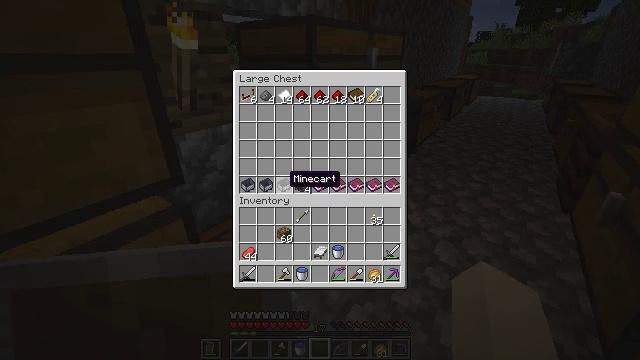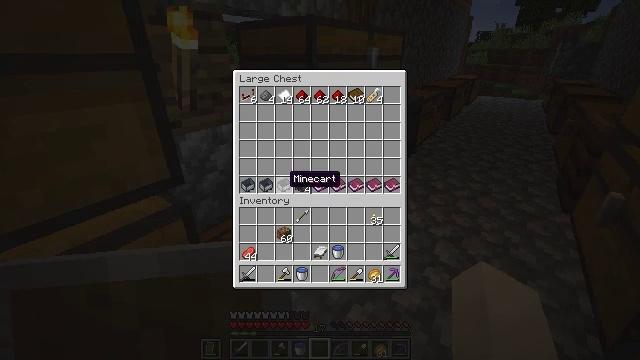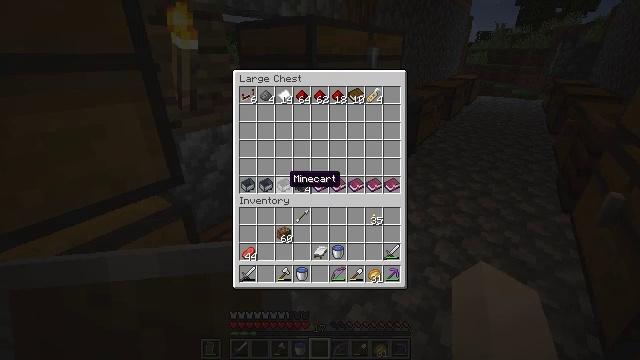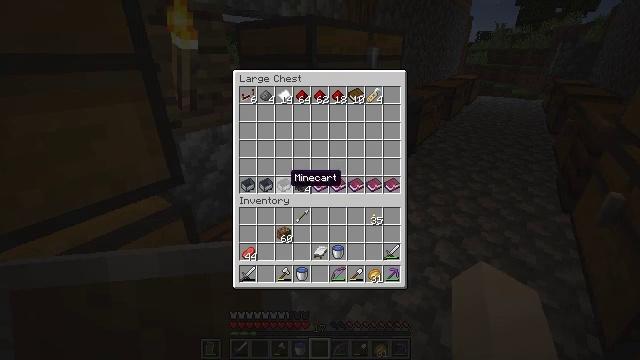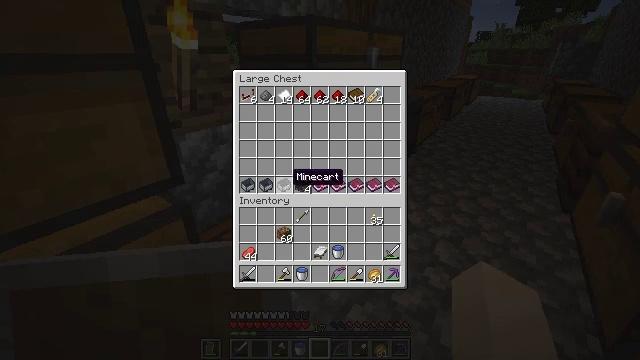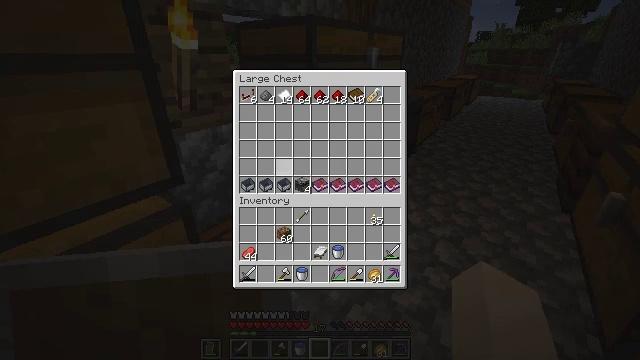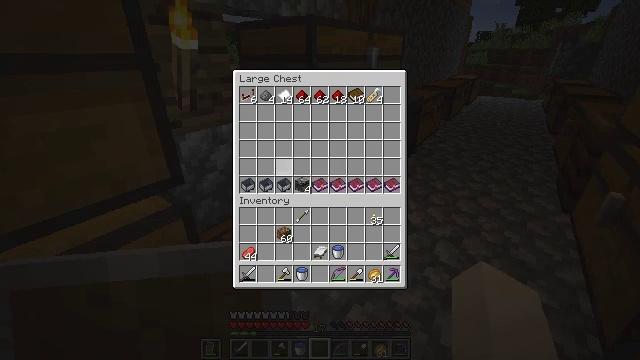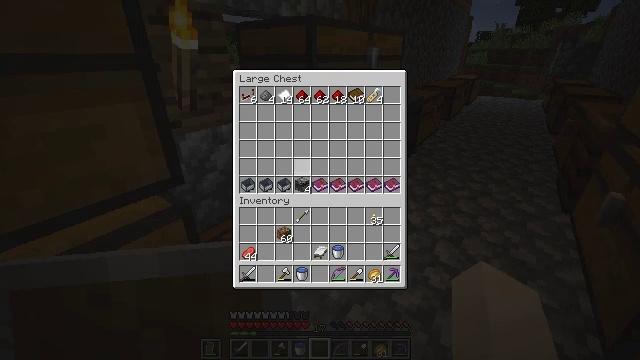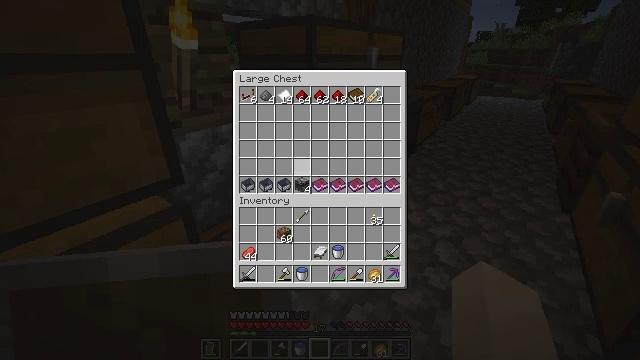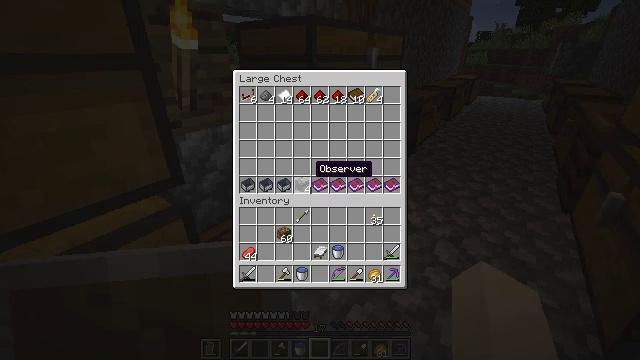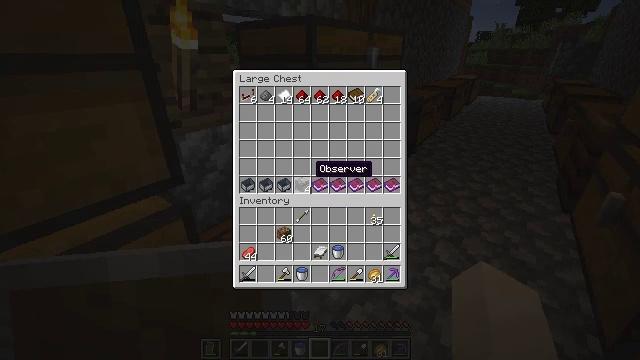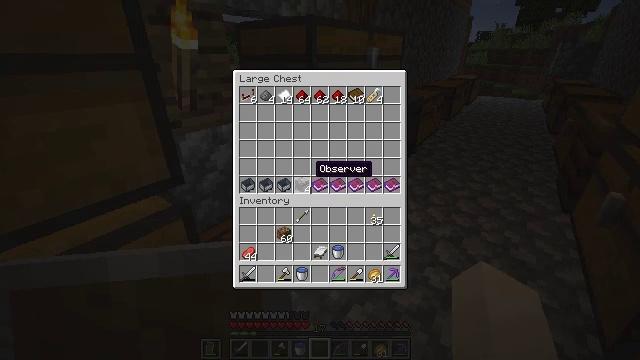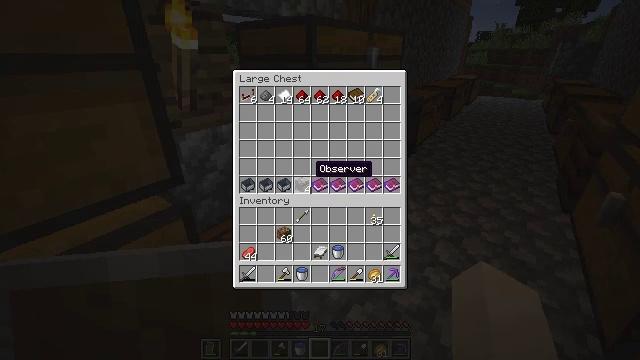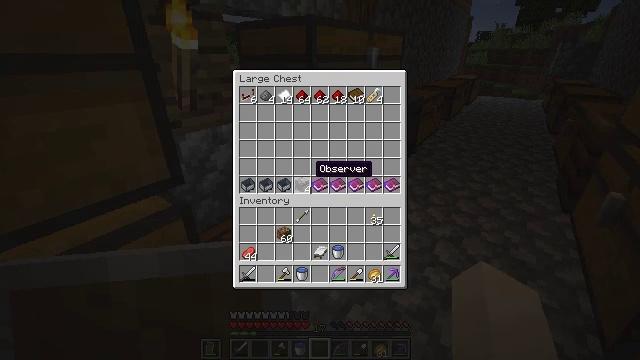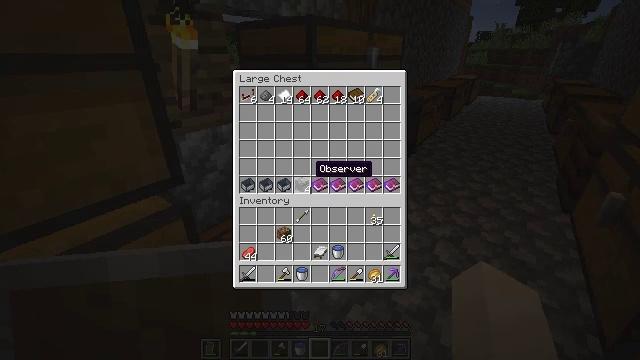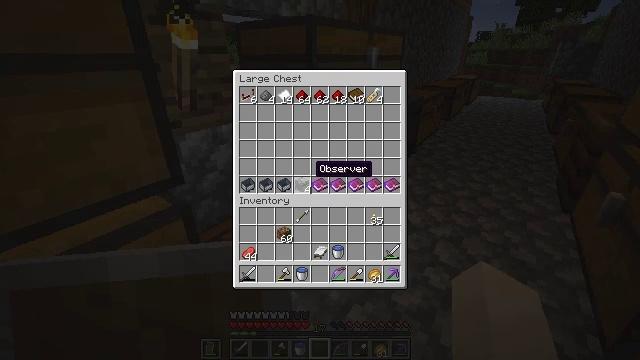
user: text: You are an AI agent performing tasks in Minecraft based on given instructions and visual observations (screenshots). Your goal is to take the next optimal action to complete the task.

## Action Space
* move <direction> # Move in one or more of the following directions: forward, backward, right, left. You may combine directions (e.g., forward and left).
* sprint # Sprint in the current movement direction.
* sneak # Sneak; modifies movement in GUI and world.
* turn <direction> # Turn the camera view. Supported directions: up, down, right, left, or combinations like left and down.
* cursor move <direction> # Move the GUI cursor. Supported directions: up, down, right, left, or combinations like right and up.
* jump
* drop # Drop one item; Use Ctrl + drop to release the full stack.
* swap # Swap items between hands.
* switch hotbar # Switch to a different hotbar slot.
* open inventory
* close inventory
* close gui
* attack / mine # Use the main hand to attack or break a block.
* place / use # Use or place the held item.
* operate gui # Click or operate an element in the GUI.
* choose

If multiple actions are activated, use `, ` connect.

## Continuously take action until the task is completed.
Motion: motion action
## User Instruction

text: Break the chest to retrieve items inside.
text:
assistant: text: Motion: no_op
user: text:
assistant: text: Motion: no_op
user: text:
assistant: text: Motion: no_op
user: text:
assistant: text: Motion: no_op
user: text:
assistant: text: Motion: turn up
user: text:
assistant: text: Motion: no_op
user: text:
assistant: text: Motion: turn right
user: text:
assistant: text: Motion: no_op
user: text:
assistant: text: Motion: turn down
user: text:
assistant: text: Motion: no_op
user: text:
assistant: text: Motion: no_op
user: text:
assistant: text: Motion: no_op
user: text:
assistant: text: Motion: no_op
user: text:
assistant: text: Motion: no_op
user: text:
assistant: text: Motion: no_op
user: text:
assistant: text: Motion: no_op
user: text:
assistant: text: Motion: no_op
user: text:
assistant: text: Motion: no_op
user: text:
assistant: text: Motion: no_op
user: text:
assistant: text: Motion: no_op
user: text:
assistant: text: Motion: no_op
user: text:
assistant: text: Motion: no_op
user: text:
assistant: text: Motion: no_op
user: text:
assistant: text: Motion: no_op
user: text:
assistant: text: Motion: no_op
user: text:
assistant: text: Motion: no_op
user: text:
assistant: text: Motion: no_op
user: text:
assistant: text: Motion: no_op
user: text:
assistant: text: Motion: no_op
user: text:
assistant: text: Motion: no_op